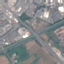
Land use / land cover class: Highway